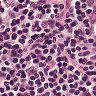
Metastatic tissue present: no